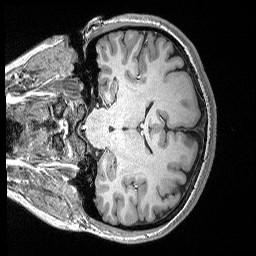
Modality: T1w
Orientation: coronal
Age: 20
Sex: female